Field crop: maize
Growth stage: 2
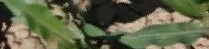
Species: maize